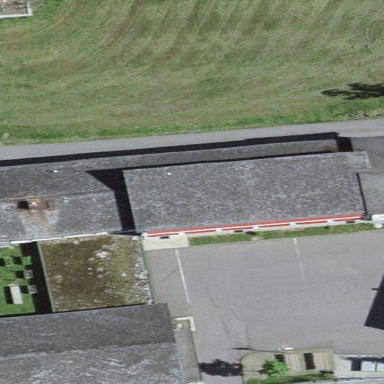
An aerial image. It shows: School building or complex.